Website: home-depot
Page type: account-selection
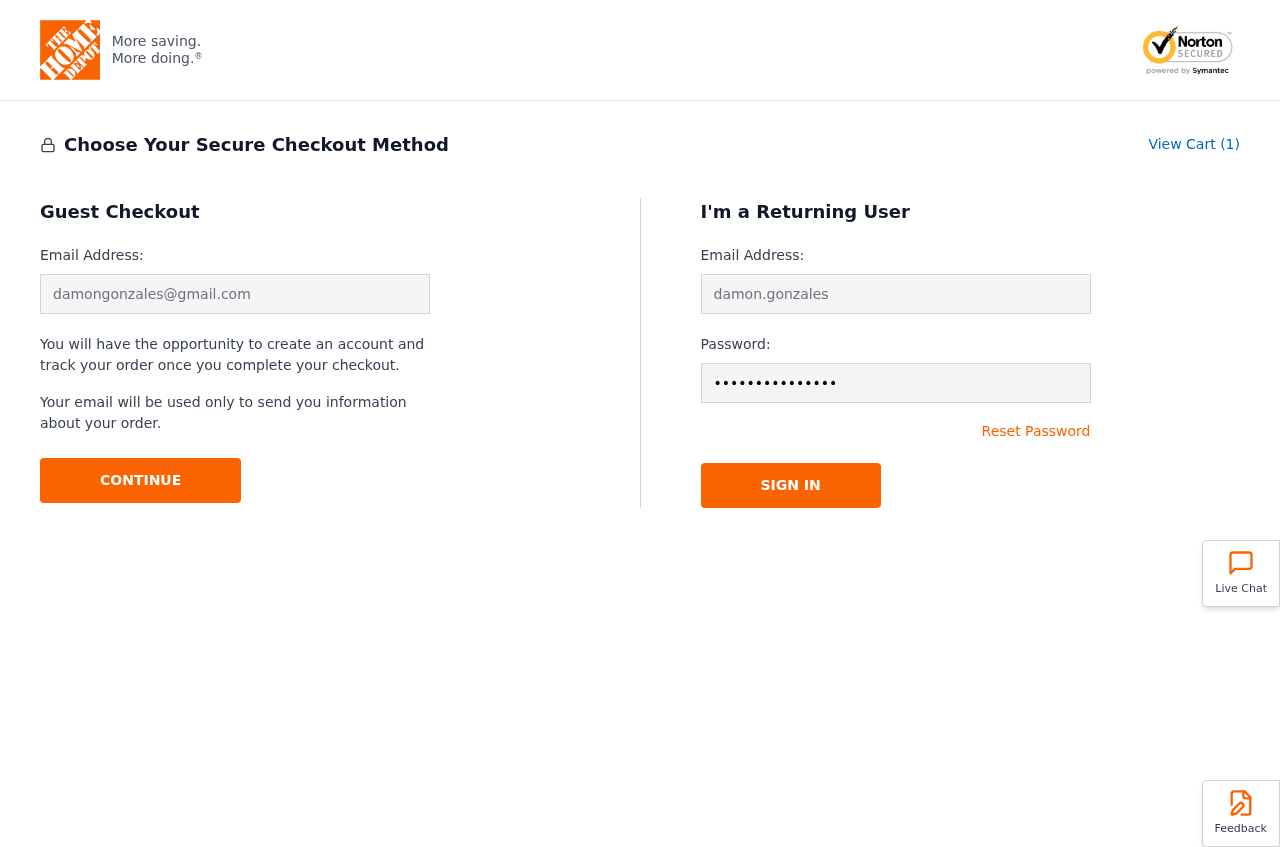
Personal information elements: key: PII_EMAIL
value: damongonzales@gmail.com
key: PII_LOGIN_USERNAME
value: damon.gonzales
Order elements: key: ORDER_NUM_ITEMS
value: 1